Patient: sex M, age 48
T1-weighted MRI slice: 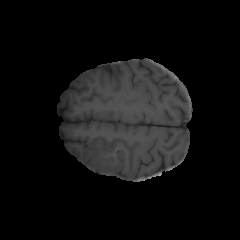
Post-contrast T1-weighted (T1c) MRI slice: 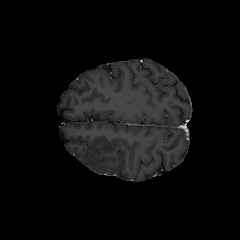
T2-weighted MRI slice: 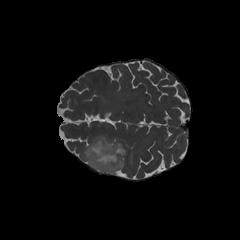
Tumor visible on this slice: yes
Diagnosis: Astrocytoma, IDH-mutant
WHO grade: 3